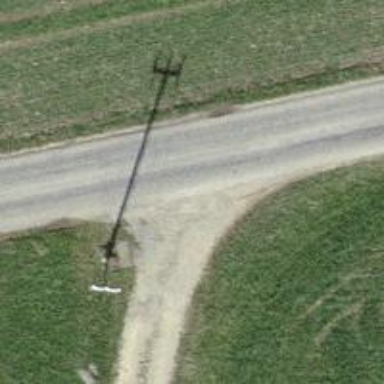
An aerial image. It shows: Unclassified road.